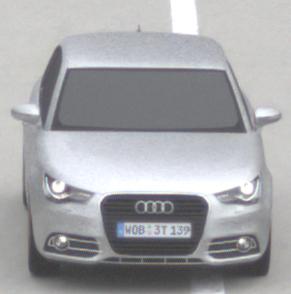
Make: Audi
Model: A1 Sportback 1.2 TFSI
Detailed model: A1 (8X) Sportback
Model produced from: 2012/03
Model produced until: 2014/11
Doors: 5
Color: white
Road condition: dry road
Daytime: morning or afternoon
Contrast: low contrast